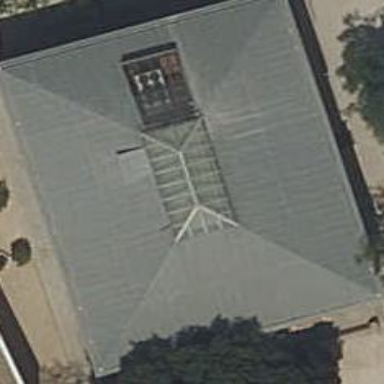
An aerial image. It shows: Civic building with quadruple saltbox roof shape.